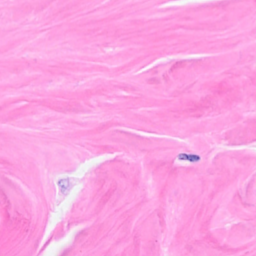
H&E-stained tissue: Breast